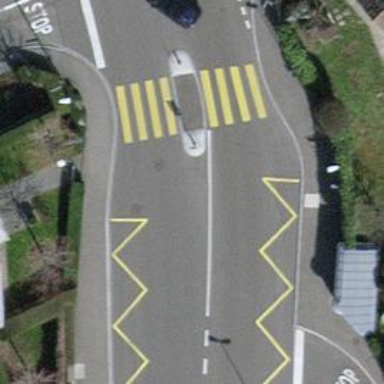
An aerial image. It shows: Bus stop equipped with public transport stop position.